Current action and preconditions to check: trajectory_clear

Your task: For each precondition in the list above, predict whether it will hold at this action.

Consider the current scene as observed from the mobile robot's camera, and analyze the predicted future states of all dynamic agents (e.g., people, animals, vehicles, or any moving entities) within the NEXT SECOND.

IMPORTANT: Only answer "very likely" if you are absolutely certain—based on strong, clear evidence—that a dynamic agent will violate the precondition in the predicted future state. Do NOT answer "very likely" for unlikely, ambiguous, or low-probability risks.

Ask yourself for each precondition: Is there a high probability, with clear and convincing evidence, that the predicted future states of any dynamic agent will interfere with the predicted future state of the currently executing action within the NEXT SECOND, causing that precondition to fail?

Assess the risk level based on these predictions. Use "likely" or "very likely" if motions create a clear risk of interference.

Use "neutral" or "improbable" if agents are nearby but their predicted paths are clearly diverging or non-conflicting.

Failure Risk Categories: "very improbable", "improbable", "neutral", "likely", "very likely"

Answer Format: Output ONLY the probability_of_failure value from these categories: "very improbable", "improbable", "neutral", "likely", "very likely"

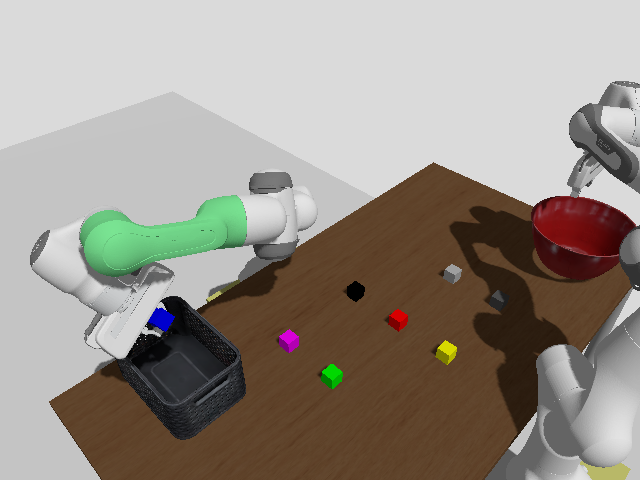

Answer: very improbable